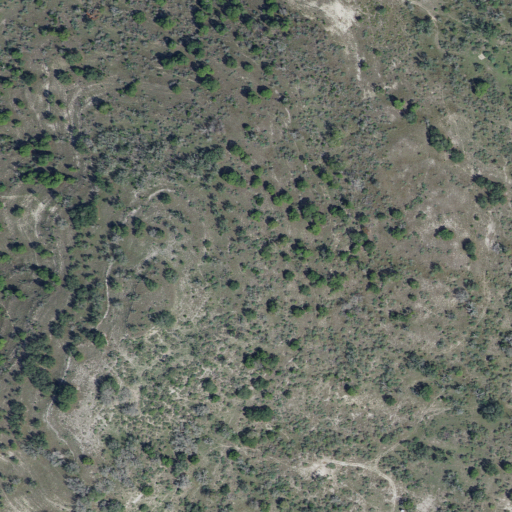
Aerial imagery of mountain in Texas named Schleicher Mountain containing shrub and evergreen forest